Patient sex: M
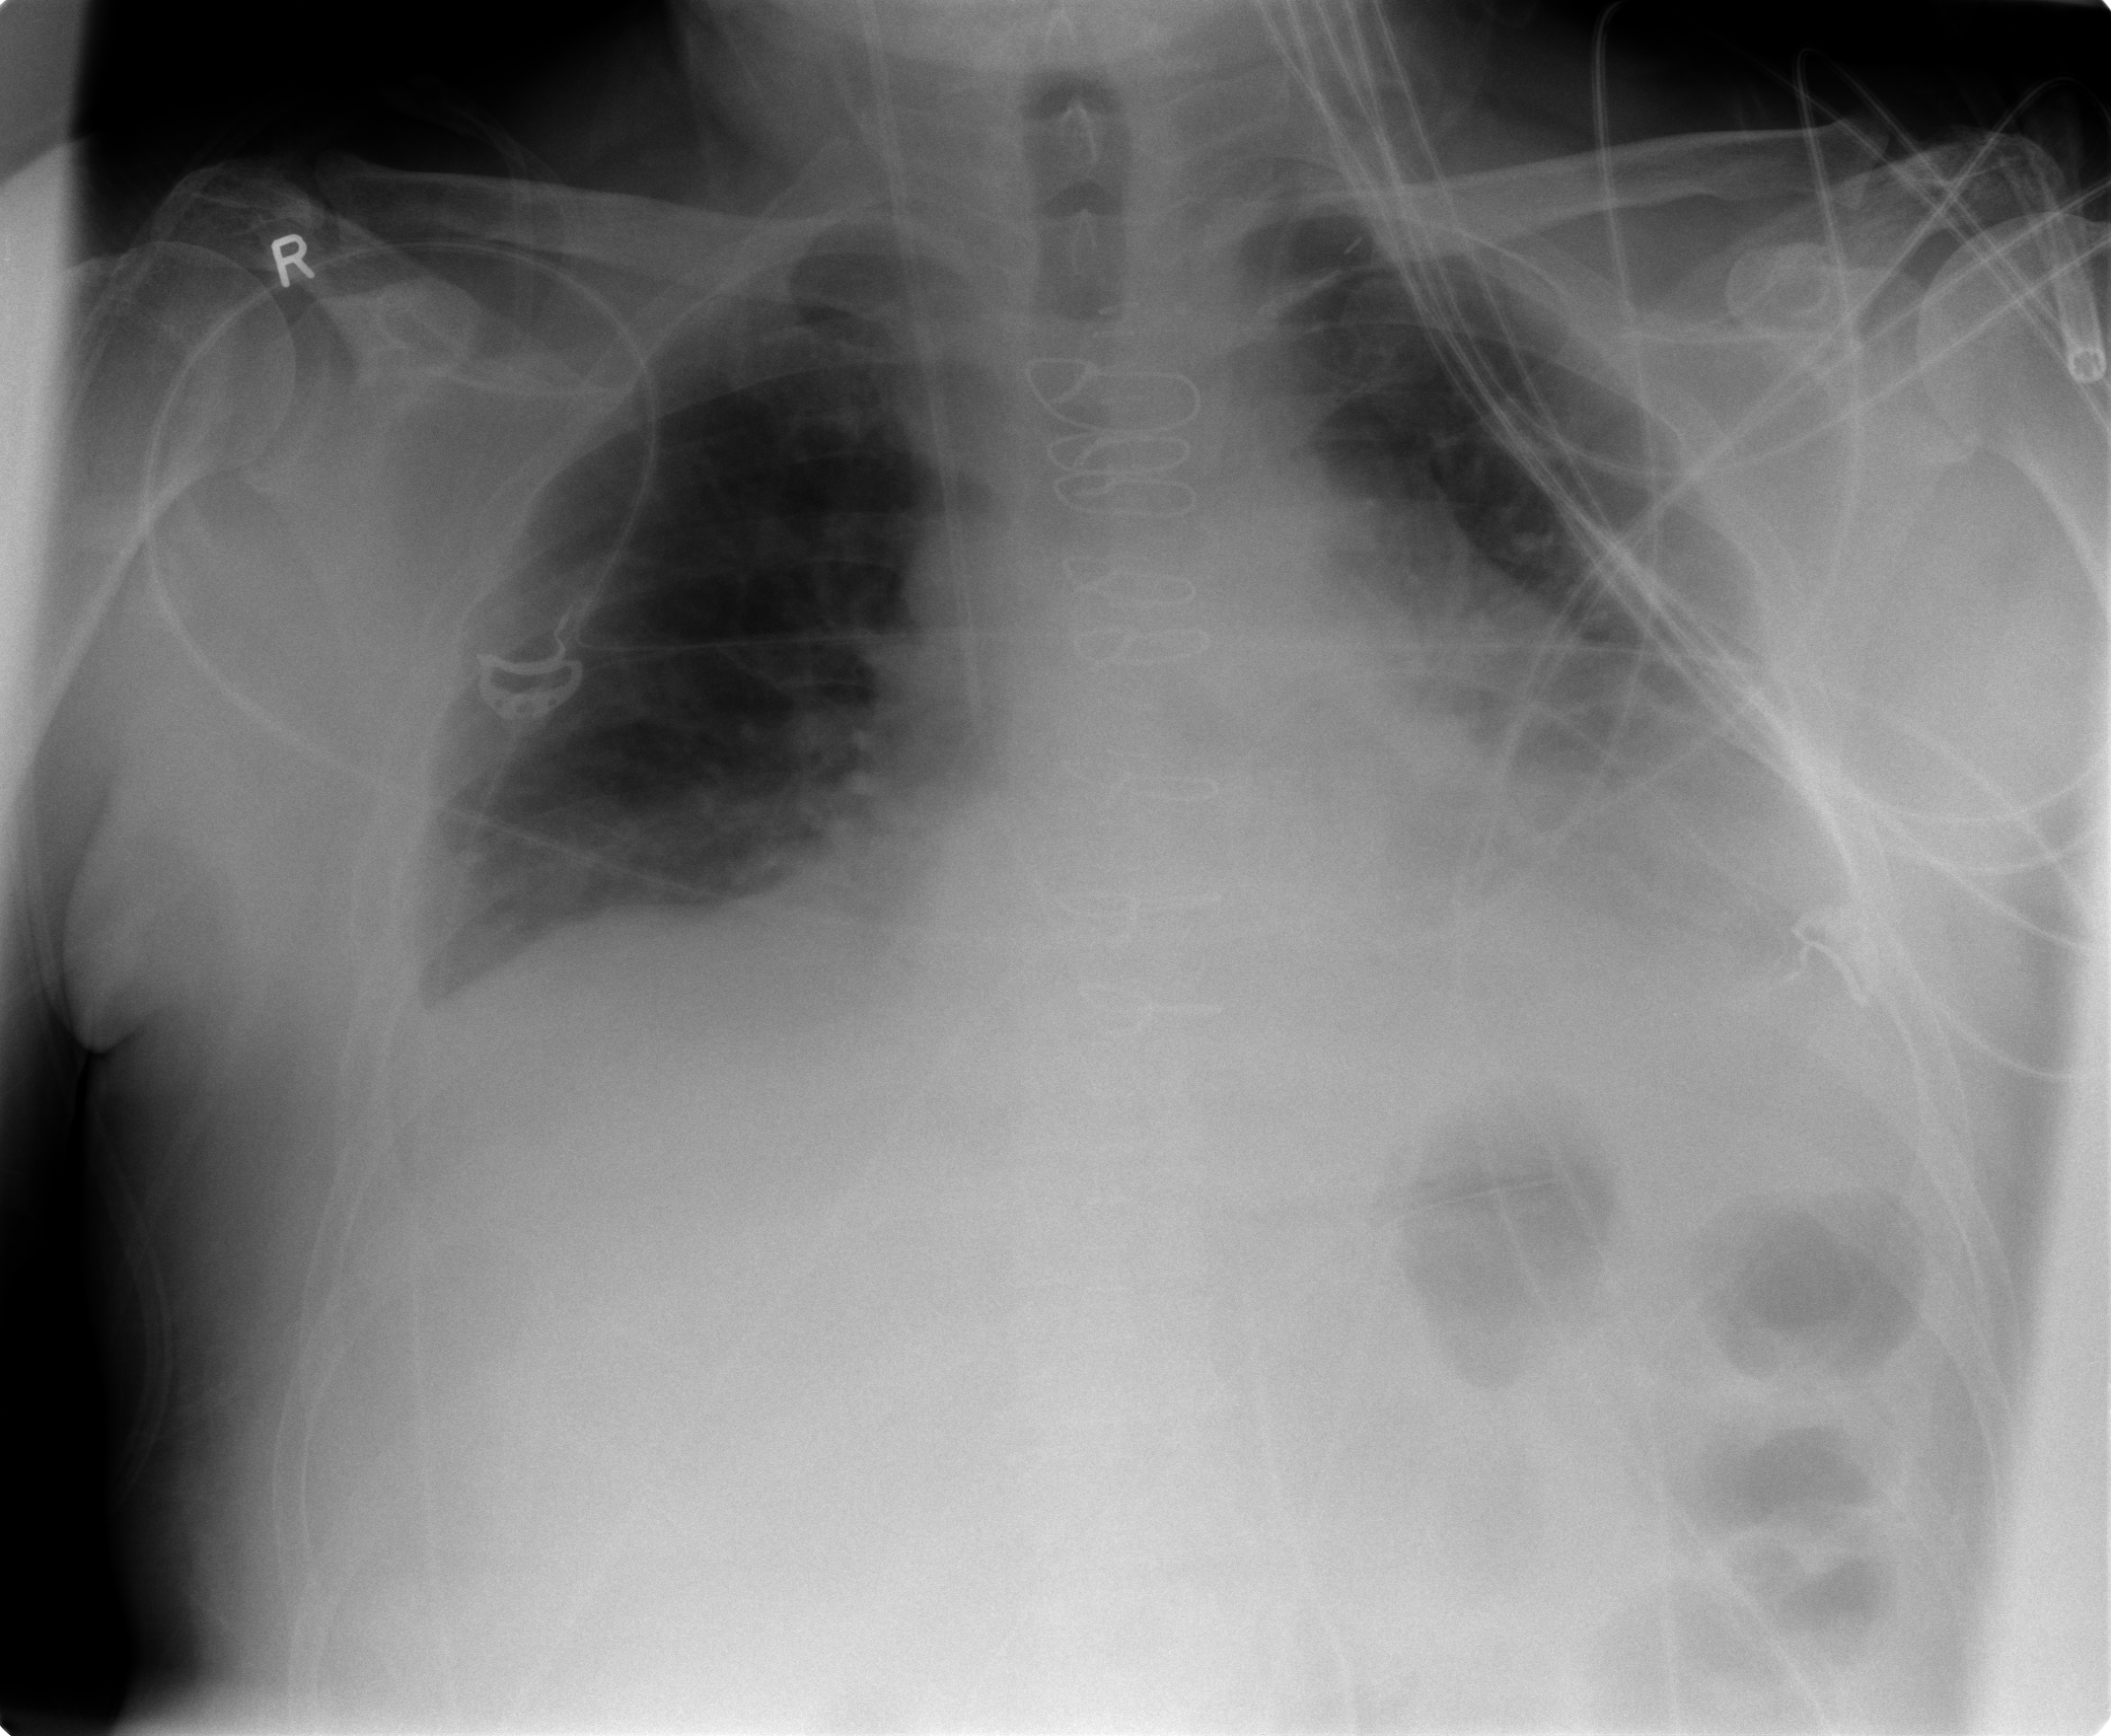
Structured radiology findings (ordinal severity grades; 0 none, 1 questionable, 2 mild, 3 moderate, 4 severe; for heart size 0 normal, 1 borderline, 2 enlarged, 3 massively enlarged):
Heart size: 2
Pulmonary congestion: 2
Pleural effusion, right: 1
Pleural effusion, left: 3
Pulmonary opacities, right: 0
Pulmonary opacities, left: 0
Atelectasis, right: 0
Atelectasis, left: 2